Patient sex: F
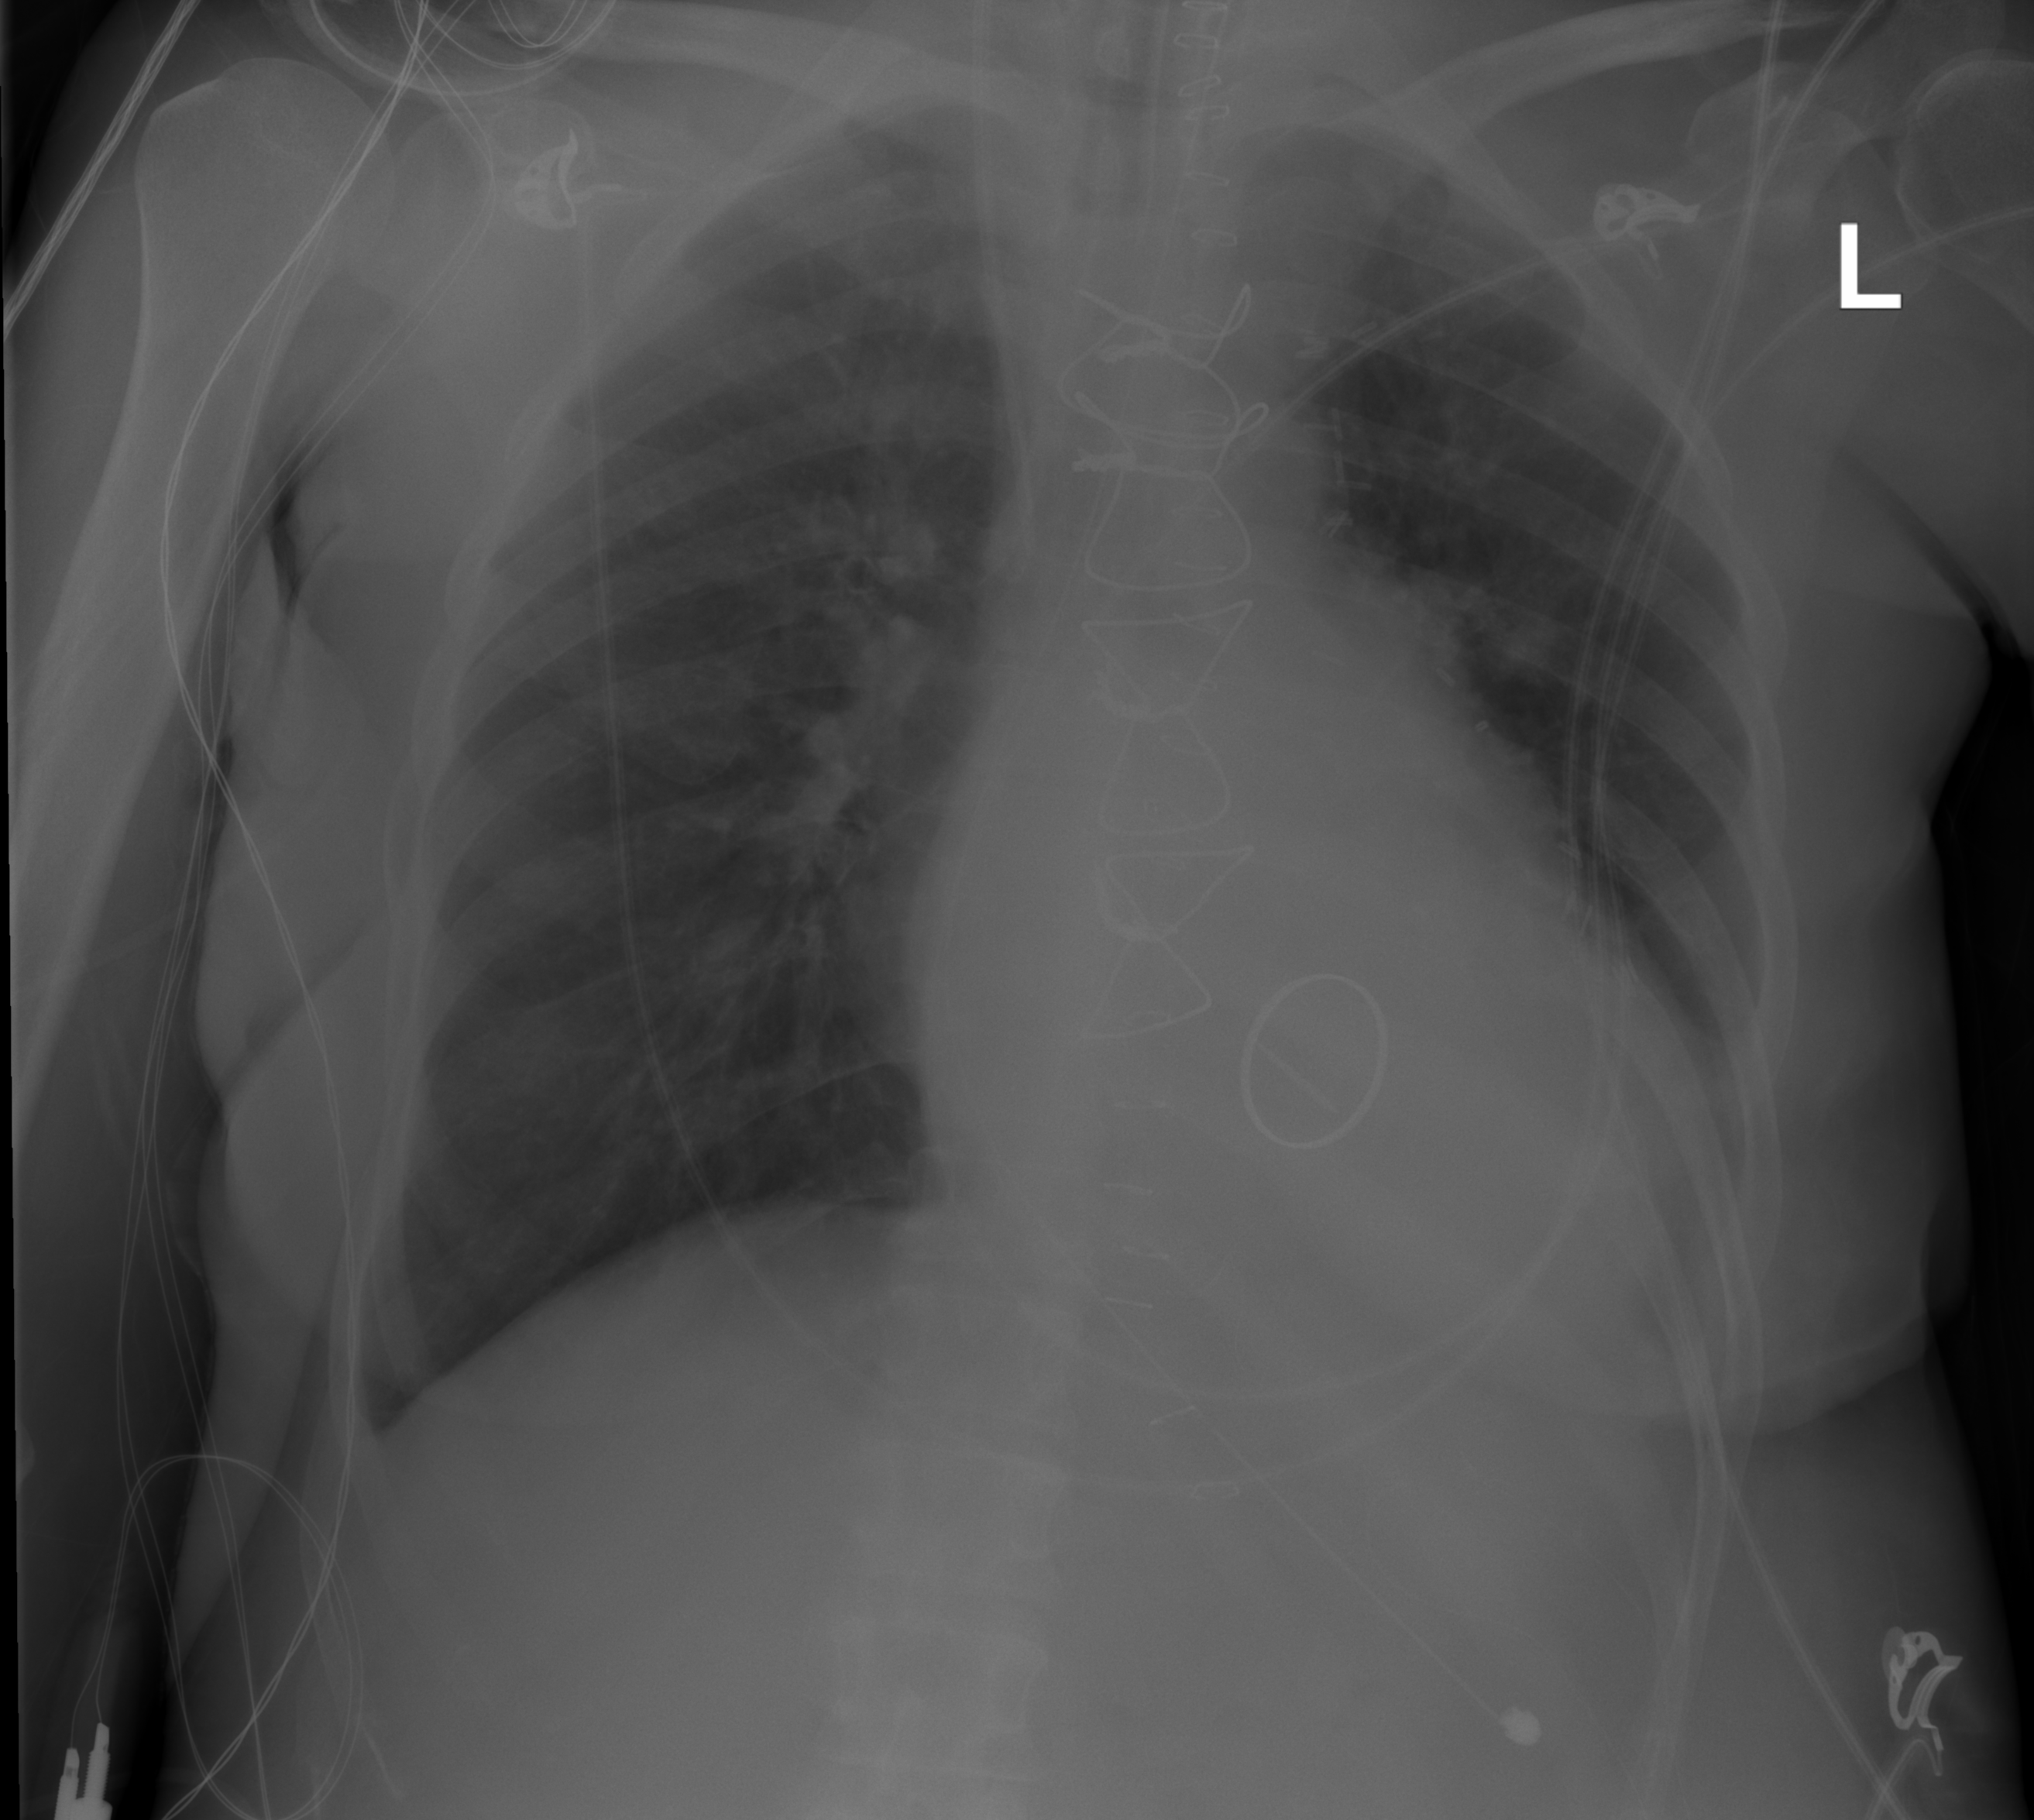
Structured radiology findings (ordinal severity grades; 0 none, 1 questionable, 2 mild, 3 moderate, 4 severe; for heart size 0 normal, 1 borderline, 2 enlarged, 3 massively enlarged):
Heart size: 2
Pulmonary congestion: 0
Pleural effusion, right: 0
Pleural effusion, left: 2
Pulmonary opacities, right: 0
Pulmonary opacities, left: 0
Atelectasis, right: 0
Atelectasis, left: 2